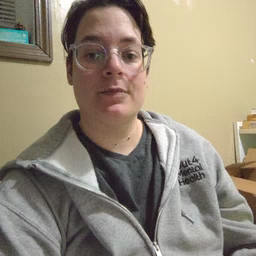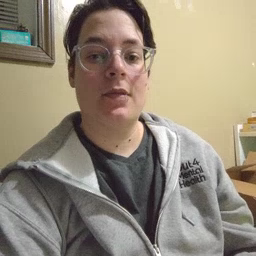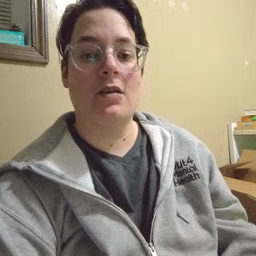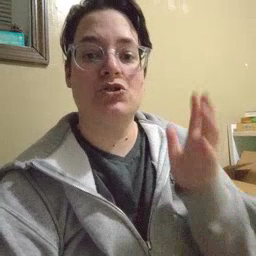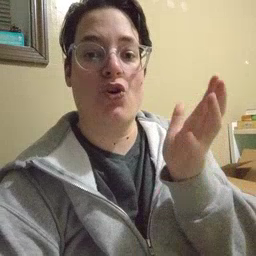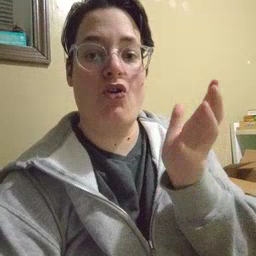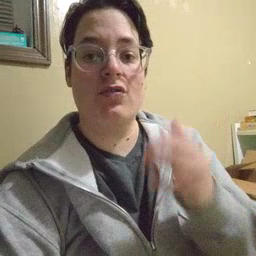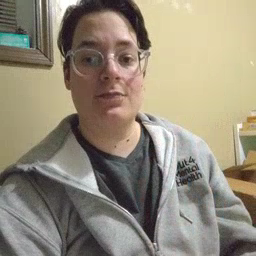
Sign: talk